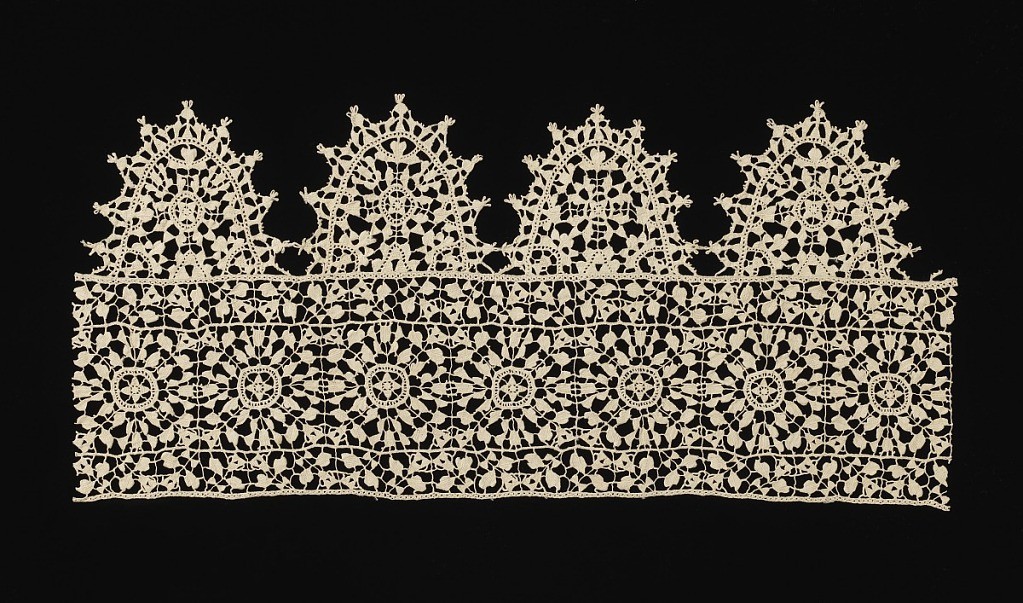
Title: Border
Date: late 16th–early 17th century
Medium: linen Technique: grid of laid cords with needle lace (reticella style), edge of punto in aria
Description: Wide border of squares bordered at both sides by narrow strips and edged at one side by large, rounded pendants. Modes: portes, brides.